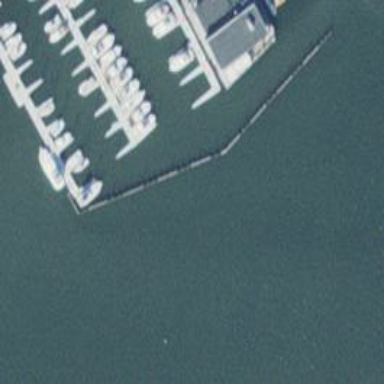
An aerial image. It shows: Breakwater structure.